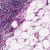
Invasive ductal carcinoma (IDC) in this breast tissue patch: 1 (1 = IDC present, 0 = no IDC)